Question: I have added an additional x axis to my plot space in order to show zero values:
'''
CPTMutableLineStyle *boldLineStyle = [xAxis.axisLineStyle mutableCopy];
boldLineStyle.lineWidth = 1;
boldLineStyle.lineColor = [CPTColor darkGrayColor];
boldLineStyle.lineCap = kCGLineCapRound;
CPTXYAxis *xZeroAxis = [[CPTXYAxis alloc] init];
xZeroAxis.coordinate = CPTCoordinateX;
xZeroAxis.plotSpace = plotSpace;
xZeroAxis.axisLineStyle = boldLineStyle;
'''
Interestingly, the labels on this axis are shown, but not the axis itself:
'''
xZeroAxis.axisLabels = [NSSet setWithArray:naLabels];
xZeroAxis.axisConstraints = [CPTConstraints constraintWithLowerOffset:0.0];
xyAxisSet.axes = @[xAxis, xLabelAxis, yAxis, xZeroAxis];
'''
How would I need to change my code to show the x axis?
Thank you!

'x.axisLineStyle' is set as follows:
'''
CPTMutableLineStyle *axisLineStyle = [CPTMutableLineStyle lineStyle];
axisLineStyle.lineWidth = 1.0;
axisLineStyle.lineCap = kCGLineCapRound;
axisLineStyle.lineColor = [CPTColor darkGrayColor];
CPTXYAxisSet *axisSet = (CPTXYAxisSet *)graph.axisSet;
CPPTXYAxis *x = axisSet.xAxis;
x.axisLineStyle = axisLineStyle;
'''
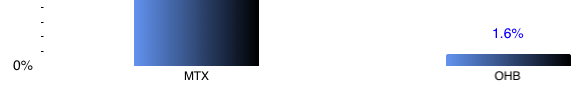
Answer: This seems to be a bug in the current Core Plot release. The issue has been reported here: <URL>